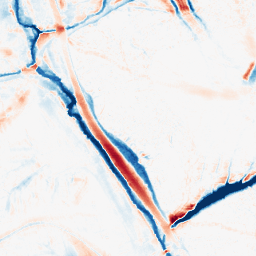
Category: morphological
Decomposition family: morphological_ellipse
Decomposition parameters: operation: average
width: 20
height: 30
Upsampling method: sinc_hamming
Upsampling parameters: scale: 2
kernel_size: 4
Upsampling scale: 2